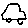
Label: car